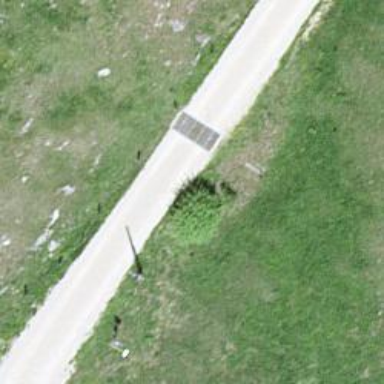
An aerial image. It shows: Cattle grid barrier.